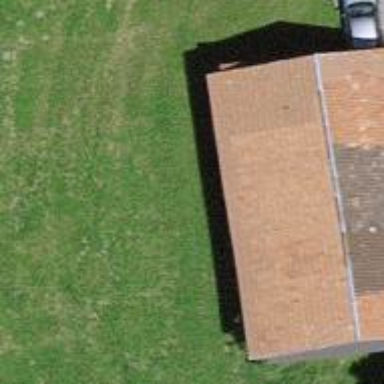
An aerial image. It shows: Garage building.